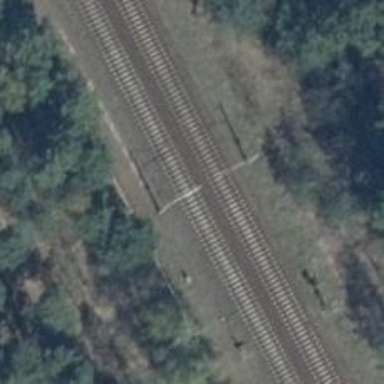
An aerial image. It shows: Railway milestone with catenary mast.